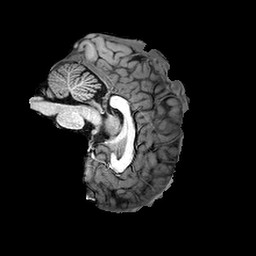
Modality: T1w
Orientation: sagittal